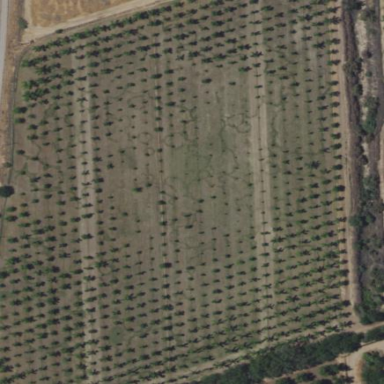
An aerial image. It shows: Orchard.